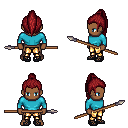
a pixel art fantasy rpg character, male body template, human, dark skin, teal long-sleeve shirt, gold greaves, brunette long topknot hairstyle, ghillies, spear, four views (front, back, left, right), 2x2 character sprite sheet, small pixel art, hard edges, no anti-aliasing